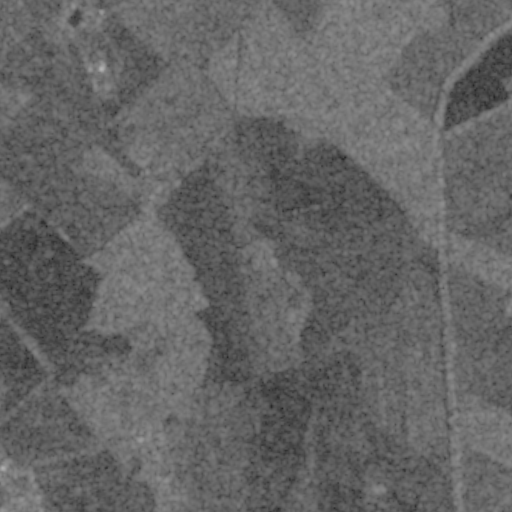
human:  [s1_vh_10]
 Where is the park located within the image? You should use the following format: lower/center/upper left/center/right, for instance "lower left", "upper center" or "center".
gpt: The park is located in the upper left of the image.
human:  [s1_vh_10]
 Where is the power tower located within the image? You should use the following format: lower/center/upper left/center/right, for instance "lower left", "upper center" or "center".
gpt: The power tower is located in the center left of the image.
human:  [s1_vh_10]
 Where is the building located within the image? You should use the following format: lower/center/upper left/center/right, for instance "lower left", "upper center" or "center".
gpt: There is no building in the image.

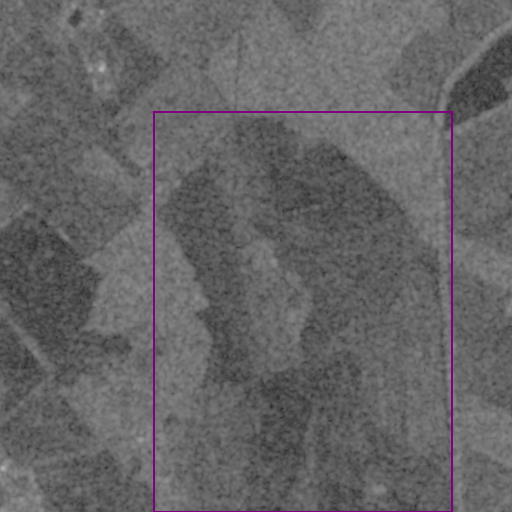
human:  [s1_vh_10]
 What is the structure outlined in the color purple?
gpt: The structure outlined in purple is a crop field.
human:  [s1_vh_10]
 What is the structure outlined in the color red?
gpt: There is no red outline.